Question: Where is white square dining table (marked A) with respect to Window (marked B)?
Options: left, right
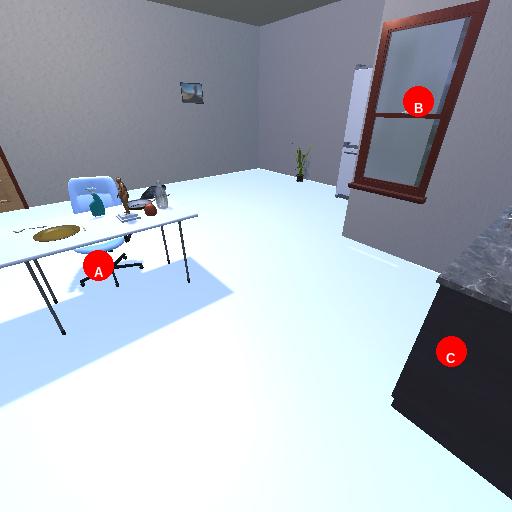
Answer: left